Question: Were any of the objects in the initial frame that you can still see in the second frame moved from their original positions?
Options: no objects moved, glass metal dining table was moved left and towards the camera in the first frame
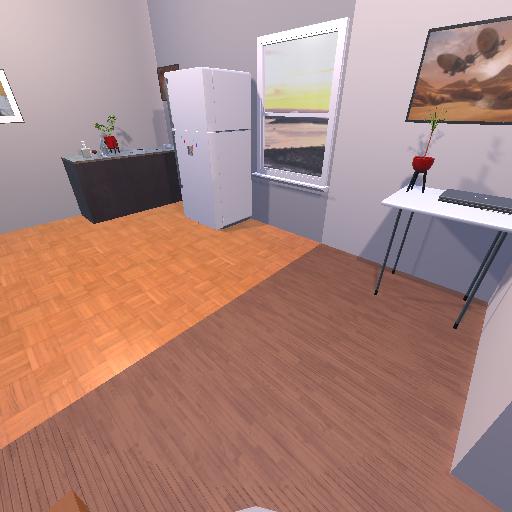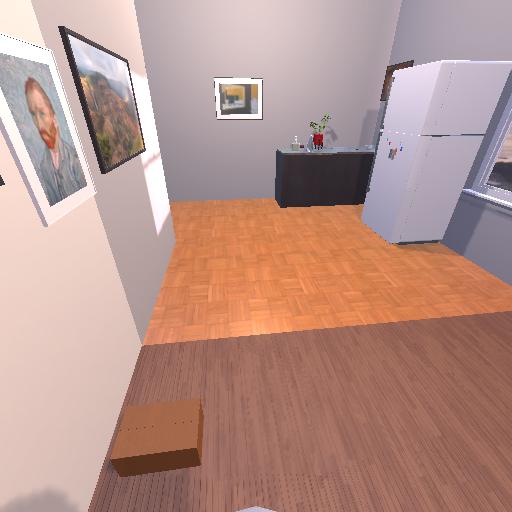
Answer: no objects moved